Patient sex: F
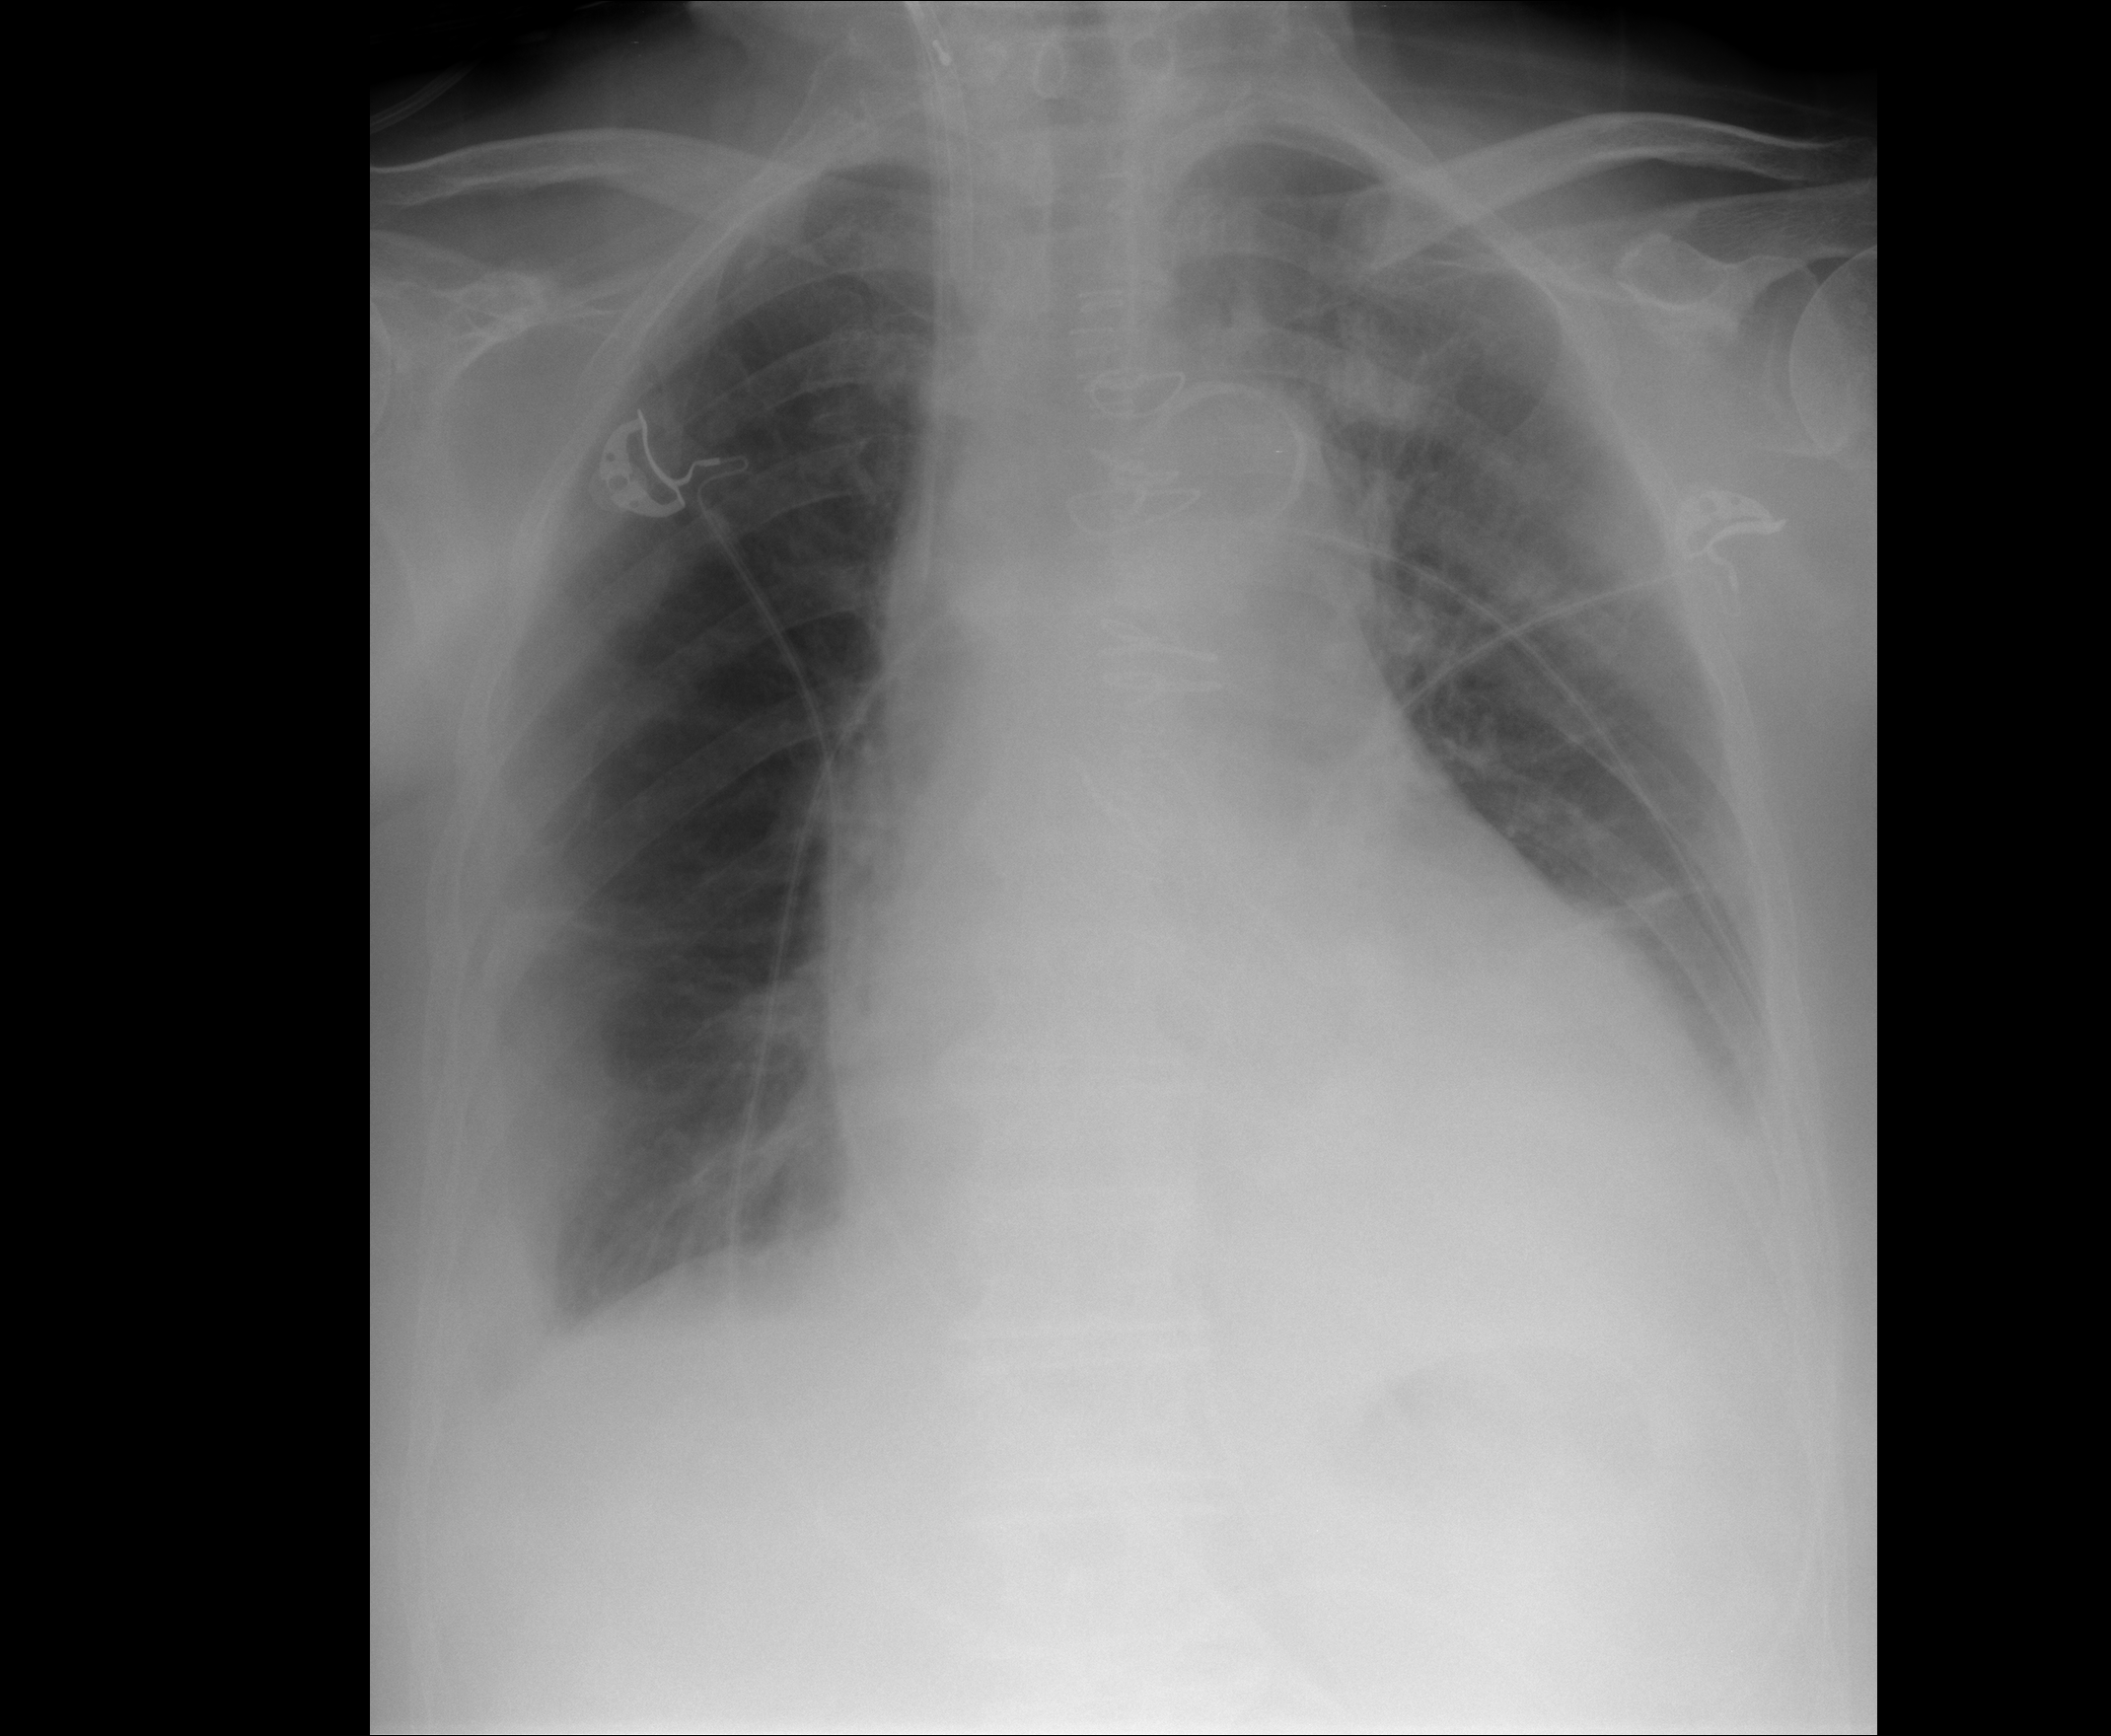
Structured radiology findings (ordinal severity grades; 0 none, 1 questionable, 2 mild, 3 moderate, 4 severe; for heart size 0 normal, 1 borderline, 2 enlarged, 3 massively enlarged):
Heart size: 3
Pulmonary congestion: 1
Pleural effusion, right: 2
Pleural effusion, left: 2
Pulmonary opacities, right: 0
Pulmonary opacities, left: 2
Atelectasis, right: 2
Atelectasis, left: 2